Question: '''
class Post(db.Model):
user = db.ReferenceProperty(User, collection_name='posts')
title = db.StringProperty(required=True)
desc = db.TextProperty()
def addApplication(self, user, message, contact_info=""):
new_app = TaskApplication(parent=self, user=user, message=message, contact_info=contact_info)
new_app.put()
class Application(db.Model):
user = db.ReferenceProperty(User, collection_name='applications')
contact_info = db.StringProperty()
message = db.TextProperty()
created = db.DateTimeProperty(auto_now_add=True)
'''
So I have these entities and when I add an application entity, I always set the parent to Post. Please see the addApplication function above.
However, every time when I created an application. The Name/ID in the datastore will create id=1(see the image below), which I thought gae will create a unique number like 39001 every time.
Is there a way I can ensure the uniqueness of this?

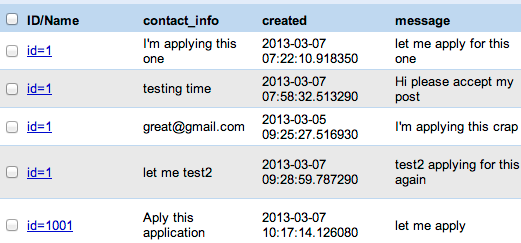
Answer: If you allow GAE to create them for you as you are doing,
However the parent is also considered, so the sequence of entities beginning with a root entity and proceeding from parent to child, leading to a given entity, constitute that entity's ancestor path.
The complete key identifying an entity thus consists of a sequence of kind-identifier pairs specifying its ancestor path and terminating with those of the entity itself.
So if you were to manually generate those ids manually you could use something like this to allocate 100 IDs for entities with parent key p:
'''
first, last = MyModel.allocate_ids(100, parent=p)
'''
Note the parent is included. So you could run this later for parent q:
'''
first, last = MyModel.allocate_ids(100, parent=q)
'''
And although some of the ID's returned might be the same number they don't reference the same model because the parent is considered also (which you implement in this example).
More here: <URL>